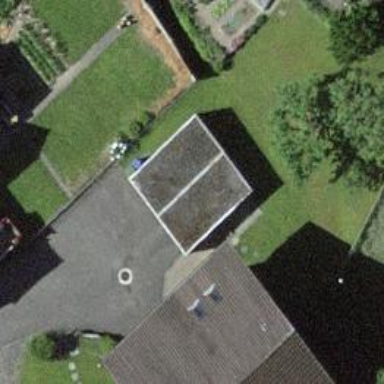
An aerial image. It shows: Garage building.